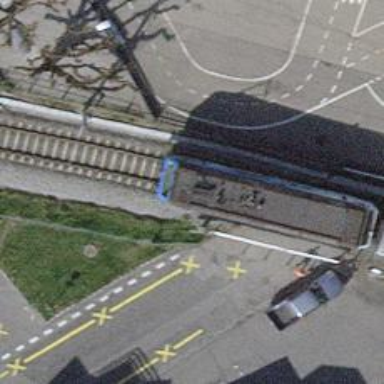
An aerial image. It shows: Bollard barrier.